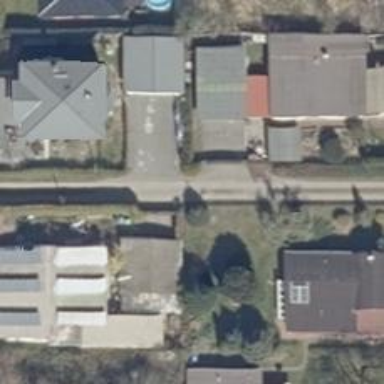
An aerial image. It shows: Smooth asphalt road in residential area.